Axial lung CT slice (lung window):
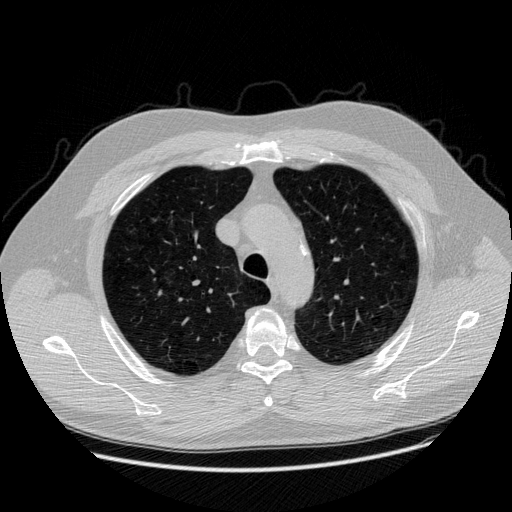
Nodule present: no